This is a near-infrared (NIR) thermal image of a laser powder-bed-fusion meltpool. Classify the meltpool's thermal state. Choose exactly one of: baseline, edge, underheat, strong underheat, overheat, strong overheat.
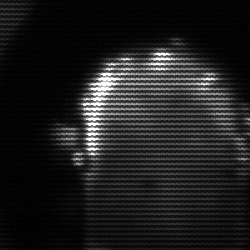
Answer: baseline